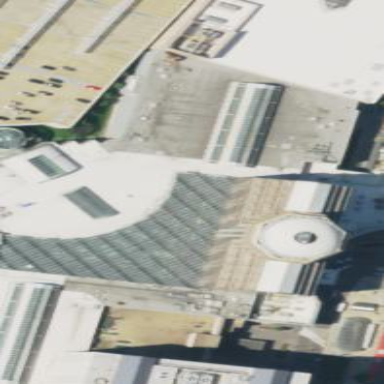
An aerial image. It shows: Mall building.